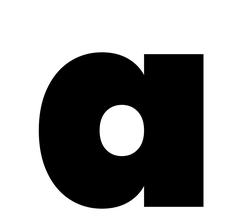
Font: Poppins-Black